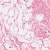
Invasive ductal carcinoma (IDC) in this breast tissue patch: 0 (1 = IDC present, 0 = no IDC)